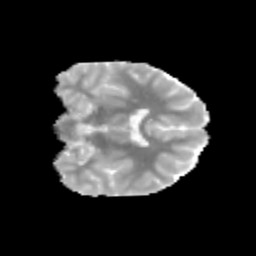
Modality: MD
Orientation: coronal
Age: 9
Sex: male
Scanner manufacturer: siemens
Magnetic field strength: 3 T
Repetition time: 3.8 s
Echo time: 0.07 s